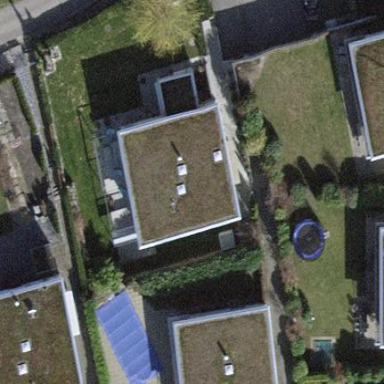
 designed for leisure activities on land."